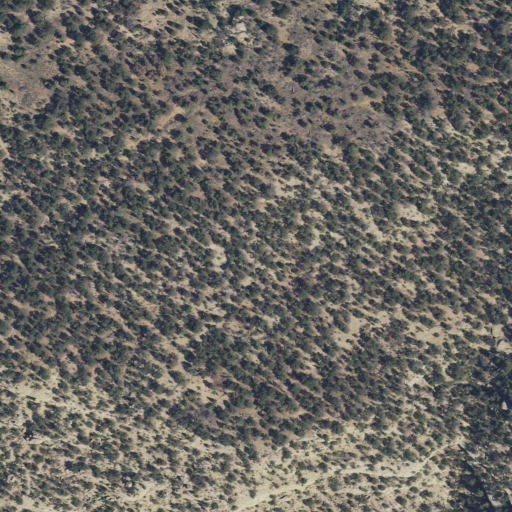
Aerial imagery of ridge(s) in Utah named McAfee Ridge containing evergreen forest and shrub